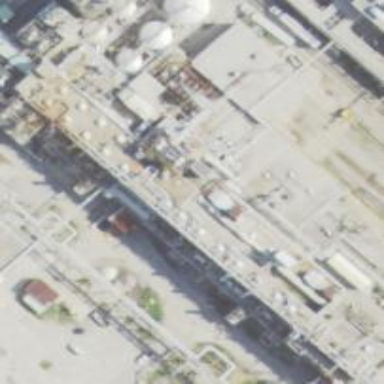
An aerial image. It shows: Industrial building.